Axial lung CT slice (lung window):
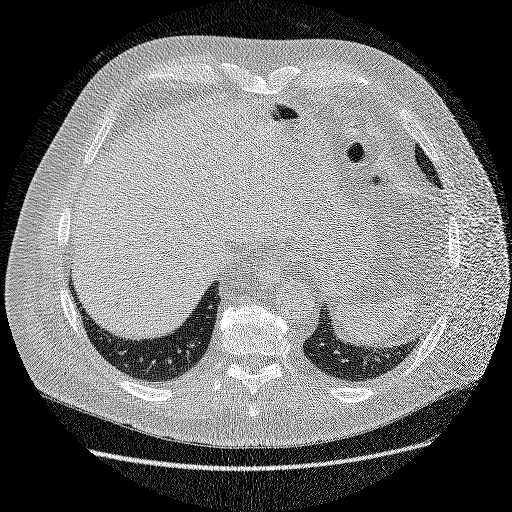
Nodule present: no